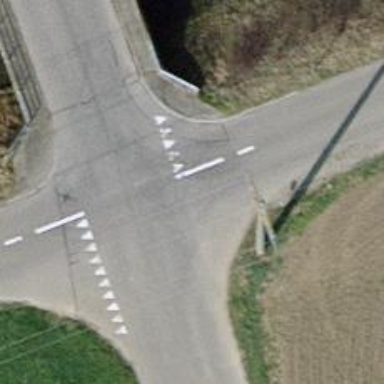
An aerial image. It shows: Road with "give way" sign.